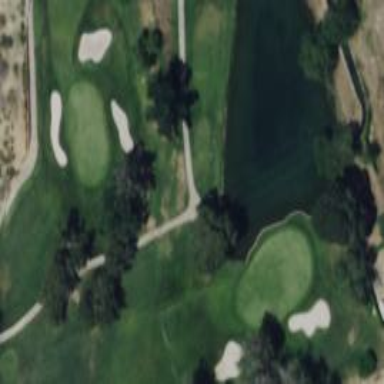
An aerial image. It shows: Golf cartpath that is also road path.